Field crop: tomato
Growth stage: 1
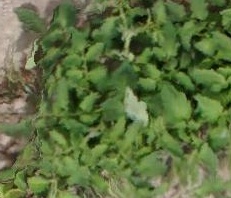
Species: tomato